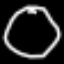
Label: clock